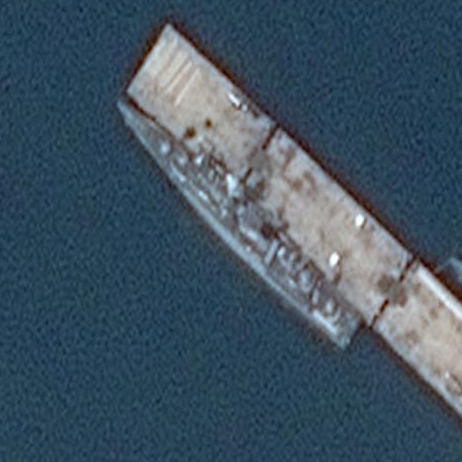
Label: cruiser